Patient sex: M
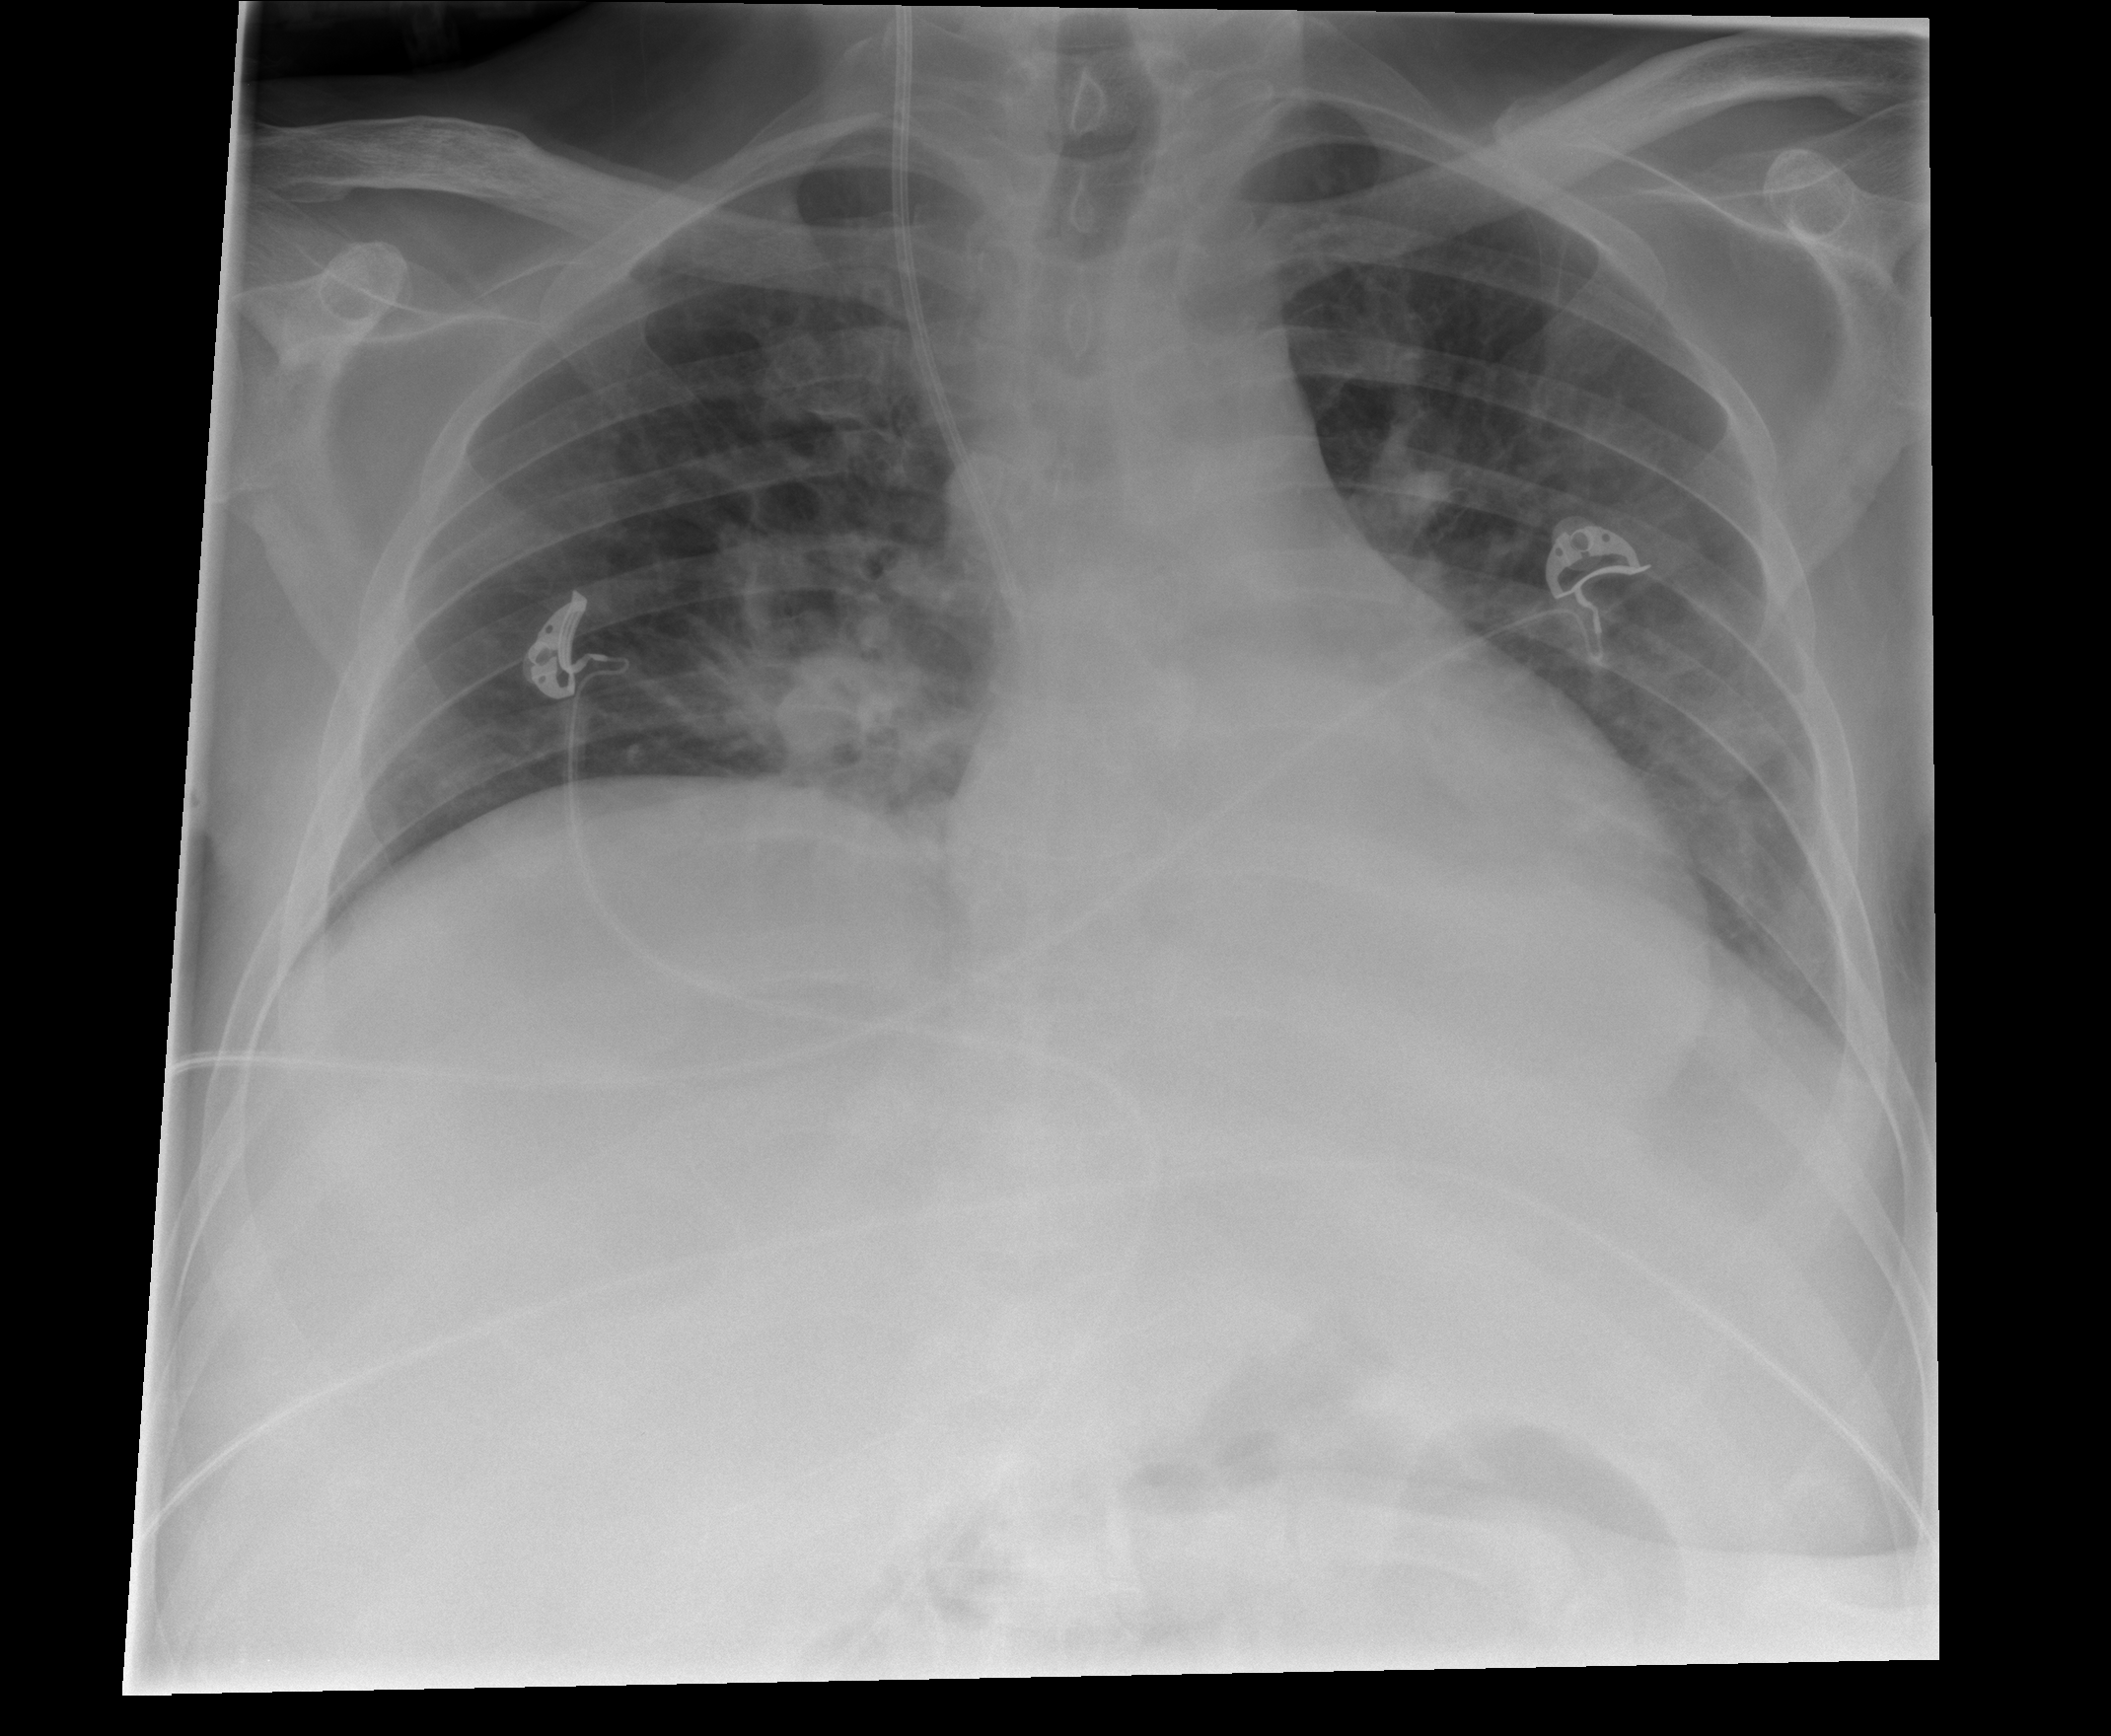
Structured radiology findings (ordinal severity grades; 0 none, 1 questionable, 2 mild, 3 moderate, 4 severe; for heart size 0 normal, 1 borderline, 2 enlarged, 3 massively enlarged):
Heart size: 0
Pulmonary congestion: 0
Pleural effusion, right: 0
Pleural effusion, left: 2
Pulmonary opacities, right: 1
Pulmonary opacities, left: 1
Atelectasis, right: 1
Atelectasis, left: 2